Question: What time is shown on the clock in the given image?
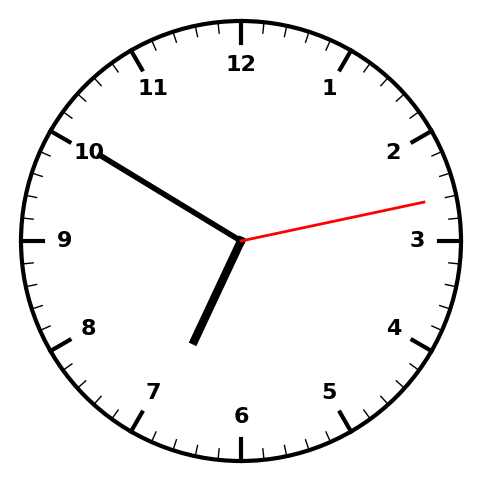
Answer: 06:50:13